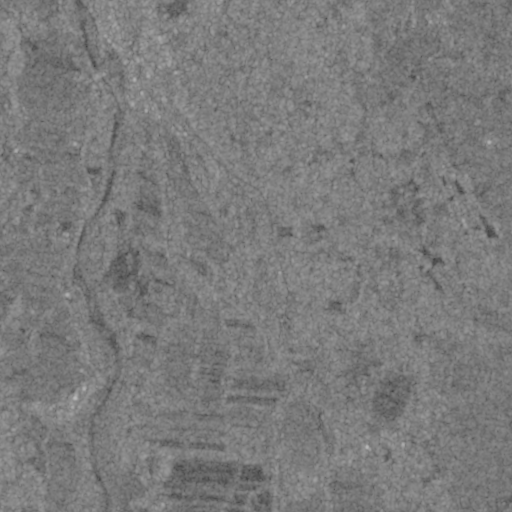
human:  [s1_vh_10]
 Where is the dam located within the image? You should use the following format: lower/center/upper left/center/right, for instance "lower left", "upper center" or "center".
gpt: The dam is located in the center left of the image.
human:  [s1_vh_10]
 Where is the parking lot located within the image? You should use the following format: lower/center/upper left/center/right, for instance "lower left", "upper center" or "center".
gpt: The parking lot is located in the upper left of the image.
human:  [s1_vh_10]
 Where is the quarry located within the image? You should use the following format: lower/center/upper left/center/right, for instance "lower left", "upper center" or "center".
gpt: The quarry is located in the upper left of the image.
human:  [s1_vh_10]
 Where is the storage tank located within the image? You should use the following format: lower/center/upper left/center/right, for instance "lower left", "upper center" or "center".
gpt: The storage tank is located in the upper left of the image.
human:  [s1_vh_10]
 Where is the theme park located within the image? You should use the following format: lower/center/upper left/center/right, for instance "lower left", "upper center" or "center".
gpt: The theme park is located in the upper left of the image.
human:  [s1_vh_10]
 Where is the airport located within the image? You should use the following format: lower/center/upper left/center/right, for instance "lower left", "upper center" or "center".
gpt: There is no airport in the image.

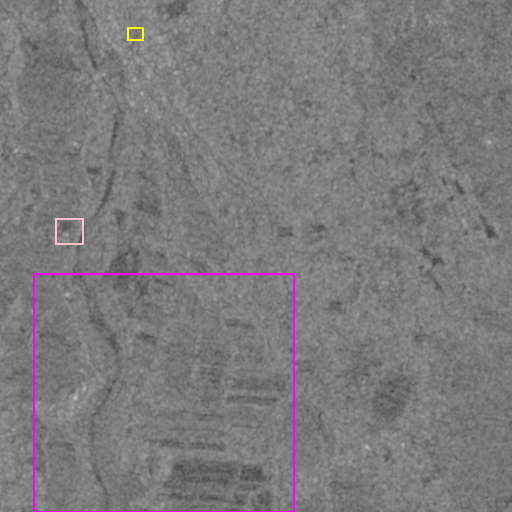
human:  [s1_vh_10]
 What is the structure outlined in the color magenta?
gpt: The structure outlined in magenta is a crop field.
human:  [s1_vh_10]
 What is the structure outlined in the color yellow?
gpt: The structure outlined in yellow is a park.
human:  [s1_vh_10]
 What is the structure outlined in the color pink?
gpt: The structure outlined in pink is a quarry.
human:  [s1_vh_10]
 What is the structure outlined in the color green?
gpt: There is no green outline.